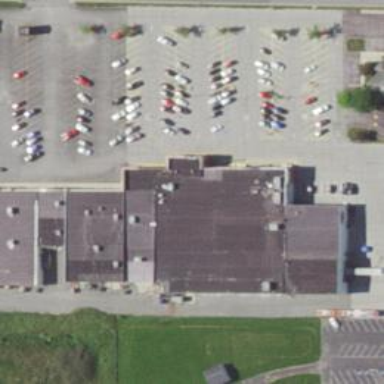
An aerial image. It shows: Supermarket.